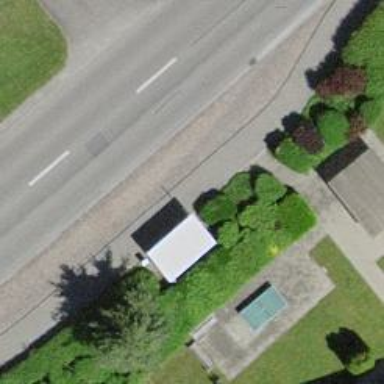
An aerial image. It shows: Bus stop with platform for public transport.